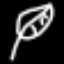
Label: leaf